Field crop: maize
Growth stage: 1
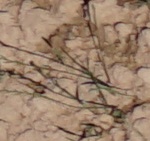
Species: lolium